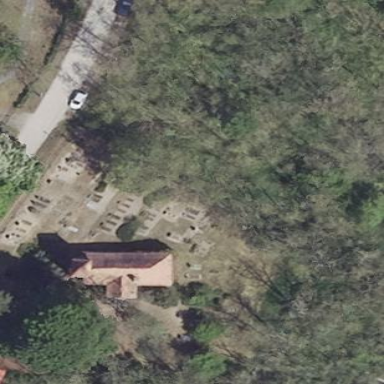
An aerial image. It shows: Grave yard.